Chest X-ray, PA view. Patient: 45 years old, sex F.
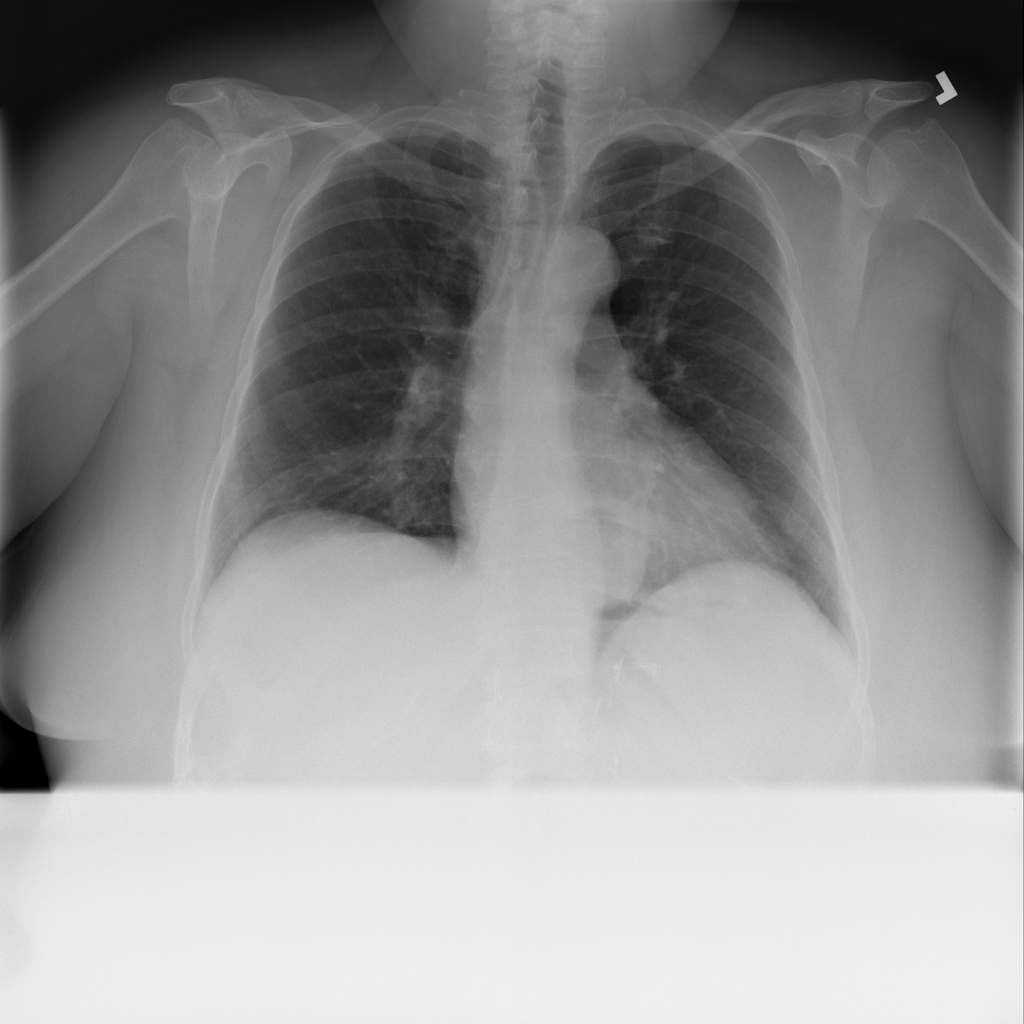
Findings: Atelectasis